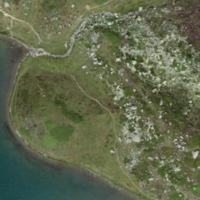
EUNIS habitat code: 26
Species observed at this site:
Lotus corniculatus
Vaccinium uliginosum